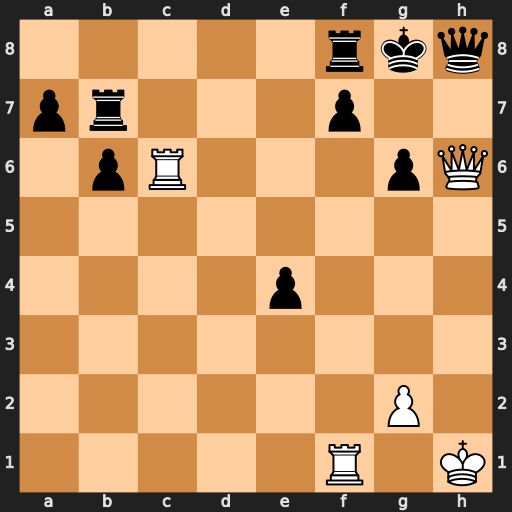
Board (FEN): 5rkq/pr3p2/1pR3pQ/8/4p3/8/6P1/5R1K
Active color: w
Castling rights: -
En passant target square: -
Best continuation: Rxg6+ fxg6 Rxf8#